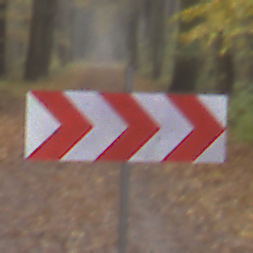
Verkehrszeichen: RichtungstafelnInKurvenGrossLinks
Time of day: MorningAfternoon
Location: Outdoor (Nature)
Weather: Overcast
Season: Autumn
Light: Natural